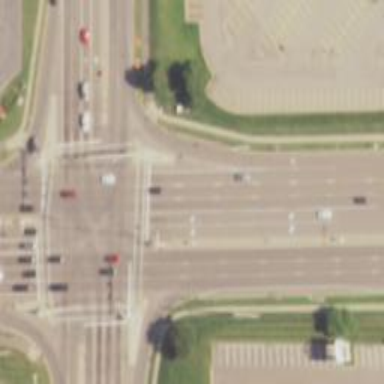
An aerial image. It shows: Trunk link highway with asphalt surface.